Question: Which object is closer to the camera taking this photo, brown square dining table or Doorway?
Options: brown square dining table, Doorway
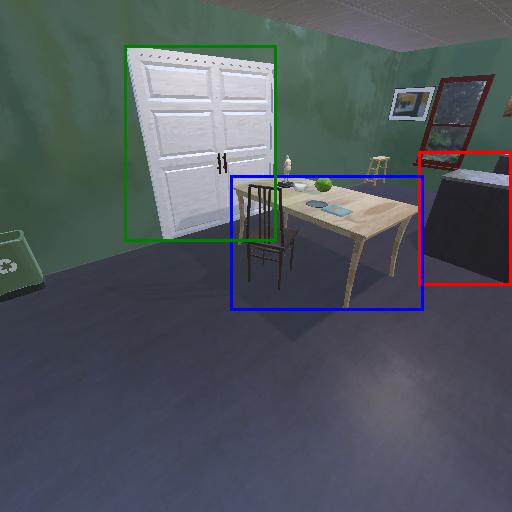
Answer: brown square dining table